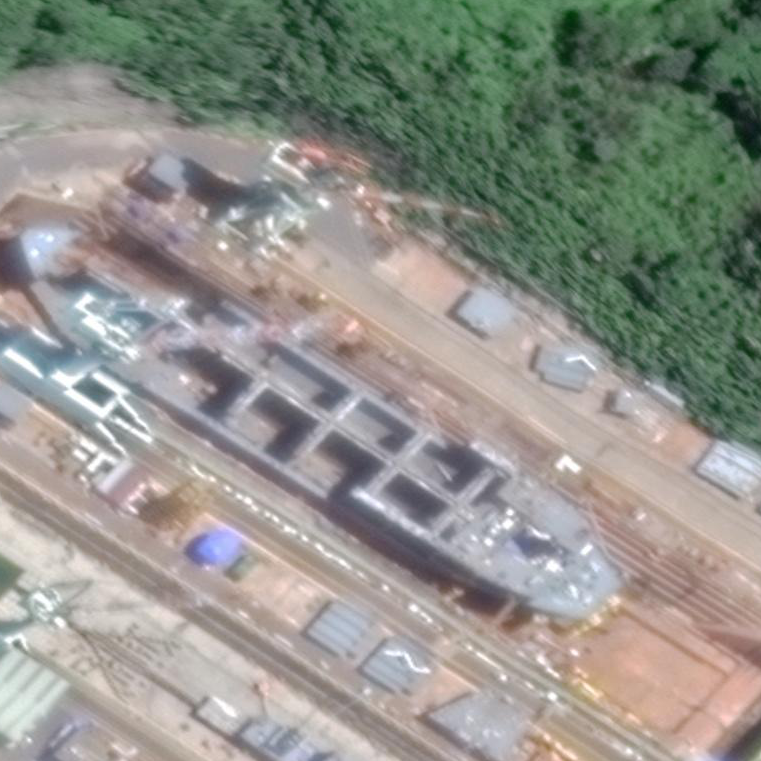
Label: Cargo_ship